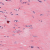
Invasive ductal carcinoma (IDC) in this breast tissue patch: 0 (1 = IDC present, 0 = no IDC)